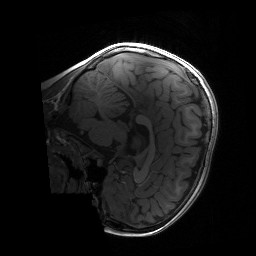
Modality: T1w
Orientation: sagittal
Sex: male
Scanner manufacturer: siemens
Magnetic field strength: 3 T
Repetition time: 1.9 s
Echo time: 0.00243 s